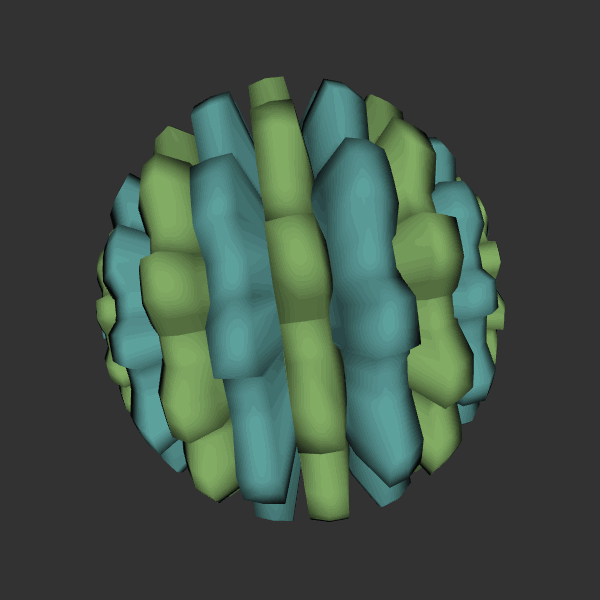
Background: dark